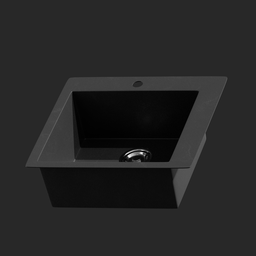
Label: appliances